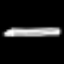
Label: pencil